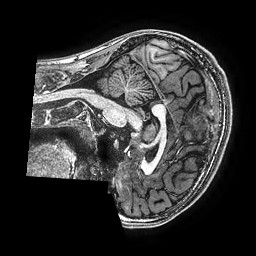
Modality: T1w
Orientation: sagittal
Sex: male
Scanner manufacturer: ge
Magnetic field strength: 3 T
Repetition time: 0.00766 s
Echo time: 0.003476 s